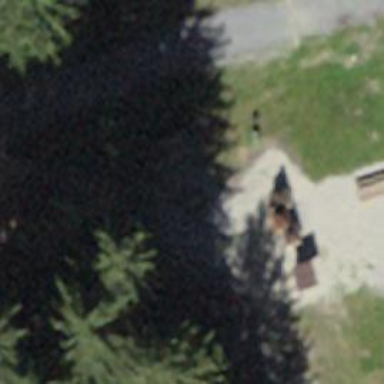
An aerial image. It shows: Picnic table located in leisure land area.